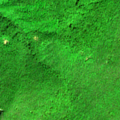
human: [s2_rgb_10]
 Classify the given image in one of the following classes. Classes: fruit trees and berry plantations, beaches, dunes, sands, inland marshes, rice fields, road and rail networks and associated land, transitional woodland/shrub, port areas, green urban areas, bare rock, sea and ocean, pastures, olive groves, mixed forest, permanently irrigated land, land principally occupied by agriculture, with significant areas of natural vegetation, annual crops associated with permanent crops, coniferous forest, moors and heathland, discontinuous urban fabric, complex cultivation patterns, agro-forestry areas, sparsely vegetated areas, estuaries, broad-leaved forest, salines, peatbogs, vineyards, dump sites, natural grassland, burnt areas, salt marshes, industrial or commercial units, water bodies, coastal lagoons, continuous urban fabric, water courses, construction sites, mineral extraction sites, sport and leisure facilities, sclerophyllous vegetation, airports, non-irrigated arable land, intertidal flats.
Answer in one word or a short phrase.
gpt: broad-leaved forest